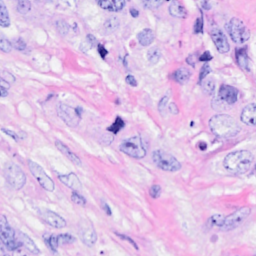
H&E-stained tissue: Breast